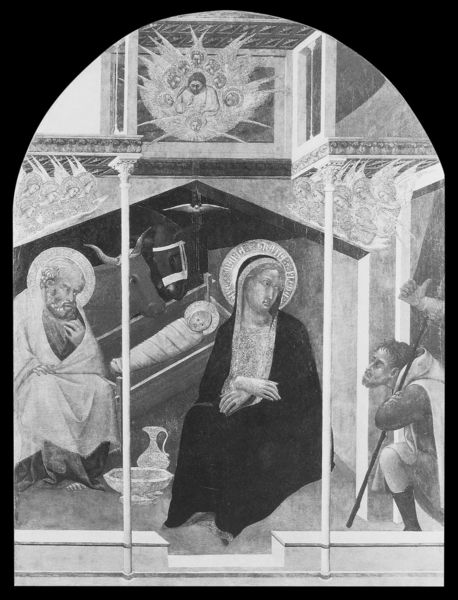
Titel: Die Geburt Christi und die Anbetung der Hirten
Künstler: Bartolommeo Bulgarini
Institution: Cambridge, Harvard University Art Museums
Schlagwörter: gott, hand, mann, wasser, frau, schwarz, weiss, schale, schüssel, gewand, kind, vater, esel, engel, krug, baby, heiligenschein, christus, jesus, stall, heilige, heilig, maria, anbetung, ochse, stier, hirte, hirten, josef, geburt, krippe, weihnachten, ochs, geburt christi, giotto, christuskind, bethlehem, grippe, schange